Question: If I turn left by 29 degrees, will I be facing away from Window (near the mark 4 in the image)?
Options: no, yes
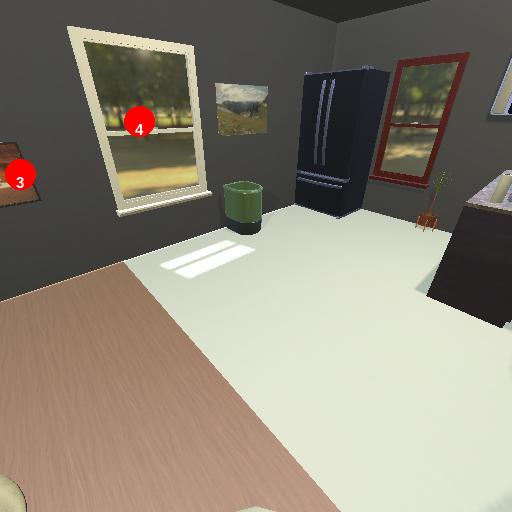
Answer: no